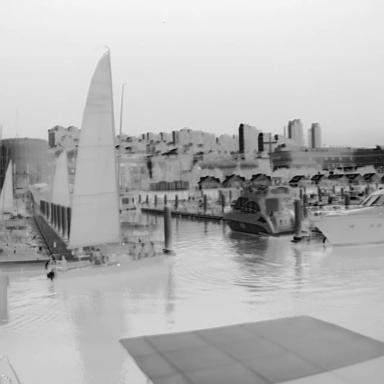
There are three objects shown in the infrared image, including a sailboat, and two canoes.